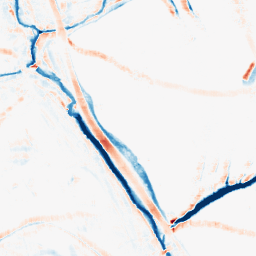
Category: morphological
Decomposition family: morphological_rect
Decomposition parameters: operation: average
width: 10
height: 10
Upsampling method: cubic_mitchell
Upsampling parameters: scale: 8
Upsampling scale: 8